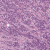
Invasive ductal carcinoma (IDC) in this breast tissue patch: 1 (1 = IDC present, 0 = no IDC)